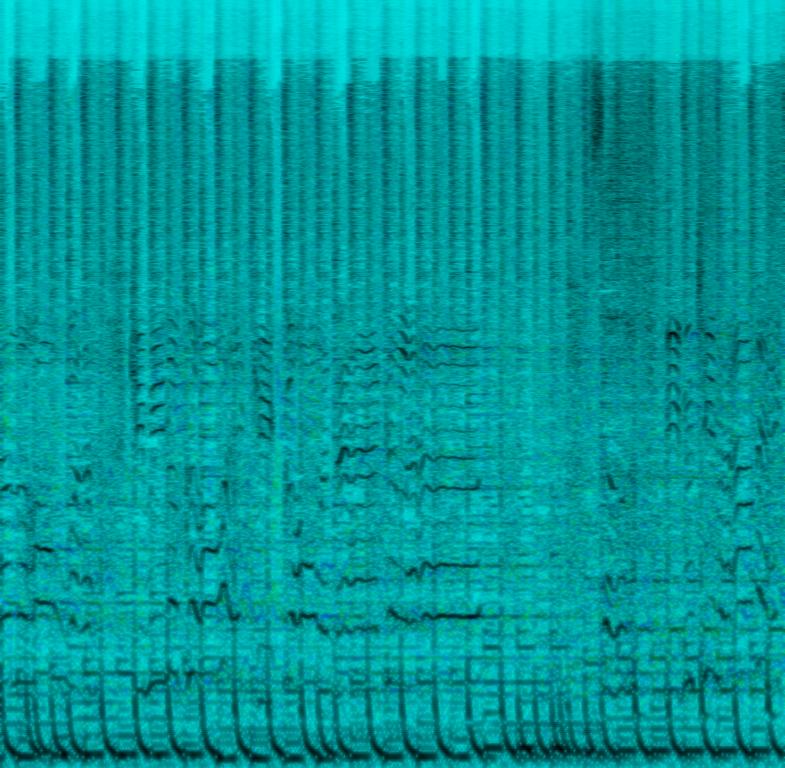
A female vocalist sings this energetic song. The tempo is fast with enthusiastic drumming, funky bass line, keyboard harmony and synthesiser arrangements. The song is youthful, vibrant, vivacious, hyper, spirited, passionate, bright and has a dance groove. This song is an Electro Pop song.